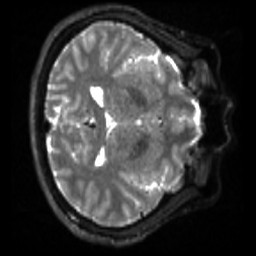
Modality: sbref
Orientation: axial
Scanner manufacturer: siemens
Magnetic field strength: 3 T
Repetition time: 4 s
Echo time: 0.0594 s